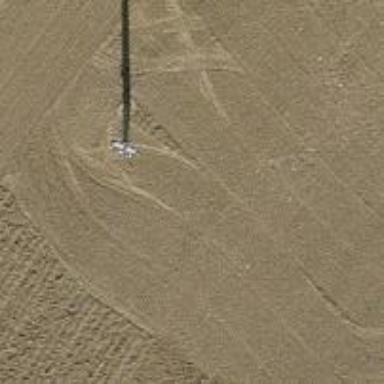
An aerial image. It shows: Power pole.